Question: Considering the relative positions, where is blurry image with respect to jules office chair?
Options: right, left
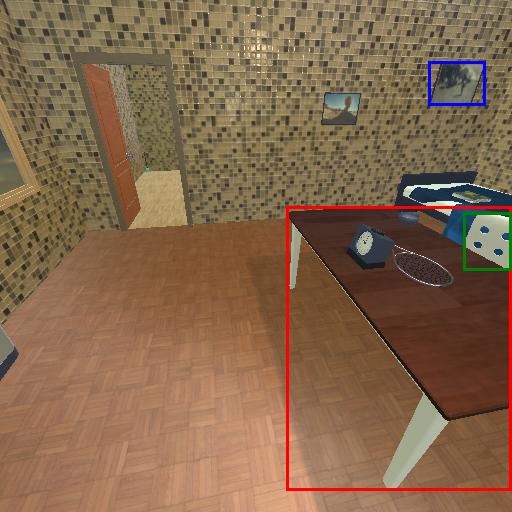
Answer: right